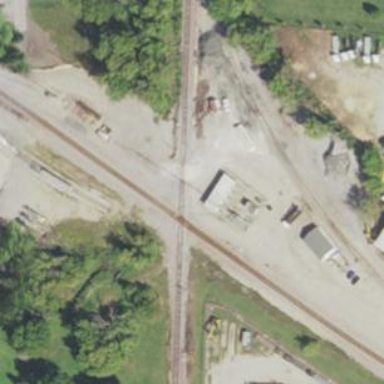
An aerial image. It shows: Abandoned railway with two tracks.